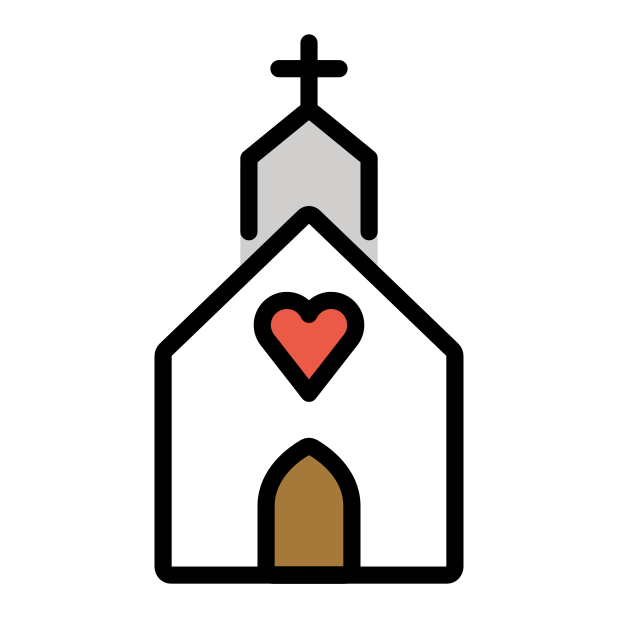
Emoji: 💒
Name: wedding
Unicode: 0x1f492